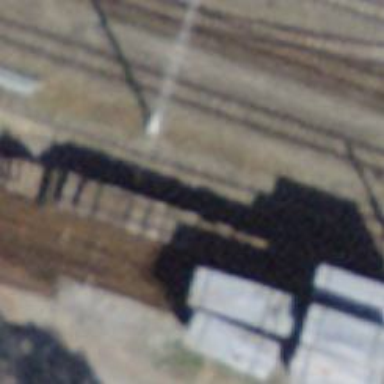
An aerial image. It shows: Siding used for narrow gauge railway.